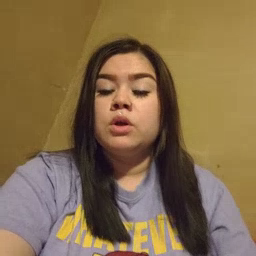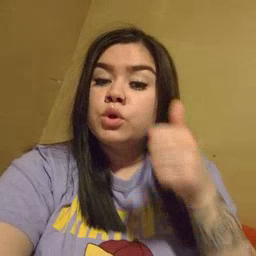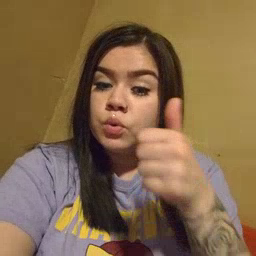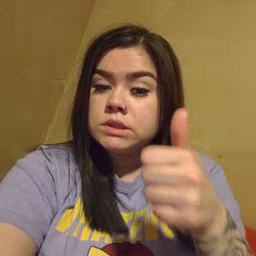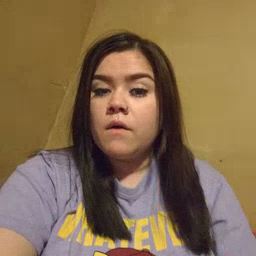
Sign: yourself